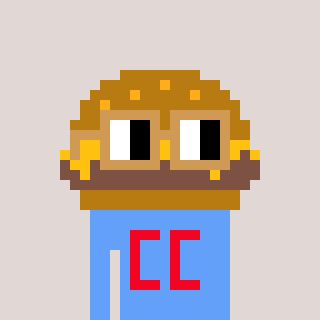
a pixel art character with square brown glasses, a burger-shaped head and a blue-colored body on a warm background